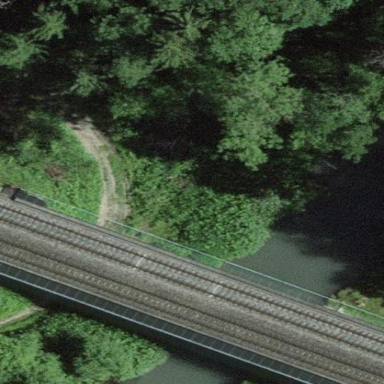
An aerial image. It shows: Man-made bridge.